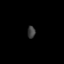
Tissue: lung
Cell type: Fibroblasts
Senescence score: 0.5627
Nuclear area (px): 96
Mean DAPI intensity: 60.458